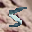
Label: 5